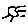
Label: sun